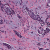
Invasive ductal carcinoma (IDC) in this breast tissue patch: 1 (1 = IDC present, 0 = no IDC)